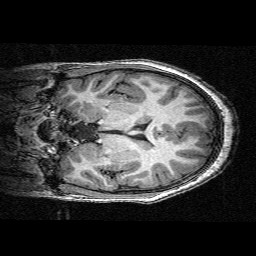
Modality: T1w
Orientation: coronal
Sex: female
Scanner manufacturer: siemens
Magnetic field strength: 3 T
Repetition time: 2.3 s
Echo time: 0.00336 s